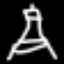
Label: The Eiffel Tower